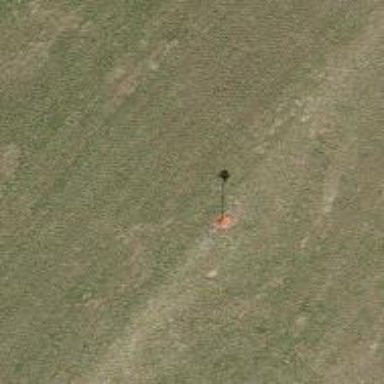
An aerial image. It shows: Pole with roofed pipeline marker.